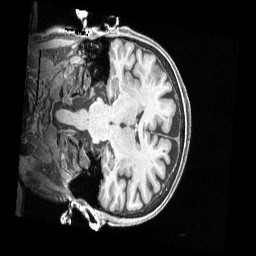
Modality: T1w
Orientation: coronal
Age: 69
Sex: female
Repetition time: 2.4 s
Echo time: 0.00222 s